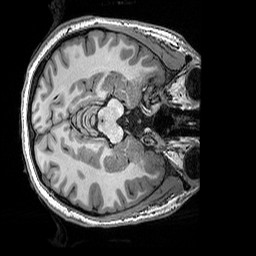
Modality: T1w
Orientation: axial
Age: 23
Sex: female